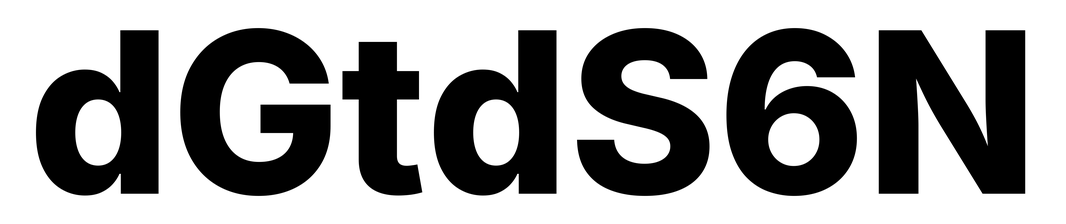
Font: Inter_ExtraBold